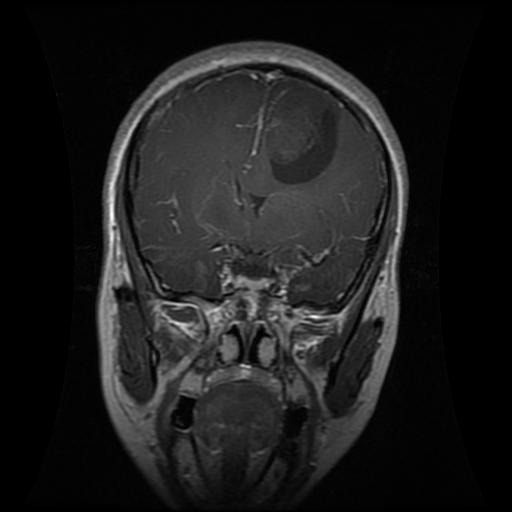
Label: glioma